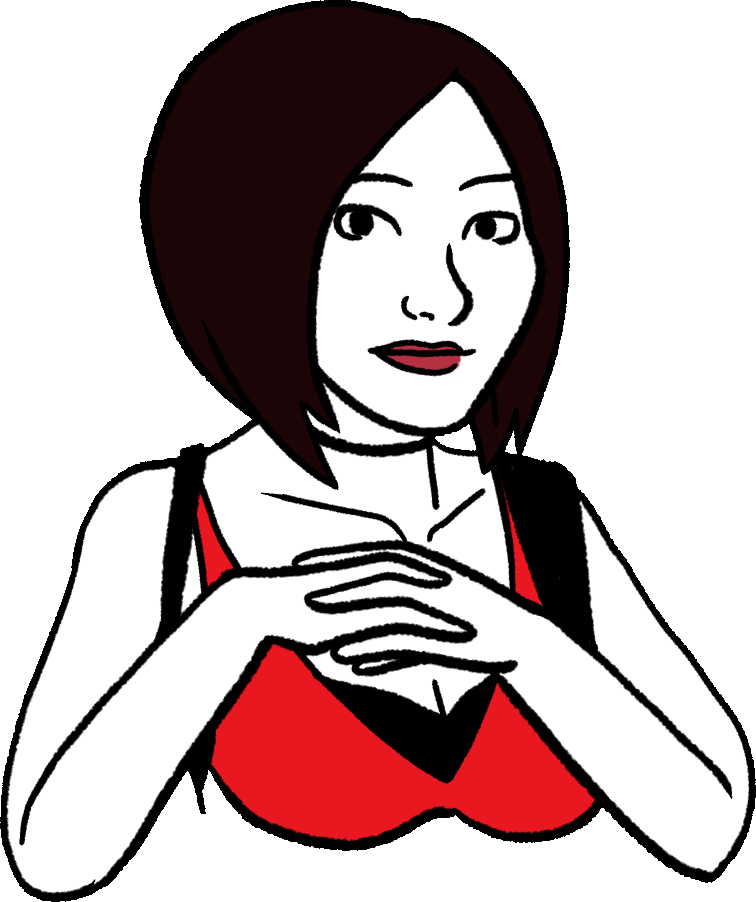
Label: 5_Abusive_Wife